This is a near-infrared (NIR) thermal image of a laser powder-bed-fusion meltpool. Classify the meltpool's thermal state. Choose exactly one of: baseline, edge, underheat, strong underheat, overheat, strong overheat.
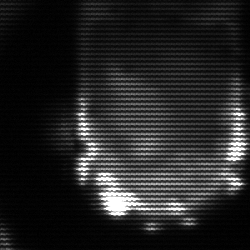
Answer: baseline